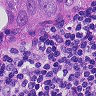
Metastatic tissue present: yes